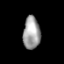
Tissue: prostate
Cell type: T cells
Senescence score: 0.3328
Nuclear area (px): 544
Mean DAPI intensity: 159.756